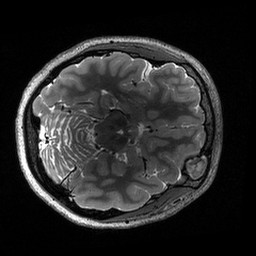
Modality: T2w
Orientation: axial
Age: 23
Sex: female
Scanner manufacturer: siemens
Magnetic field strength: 3 T
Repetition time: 3.2 s
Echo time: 0.564 s